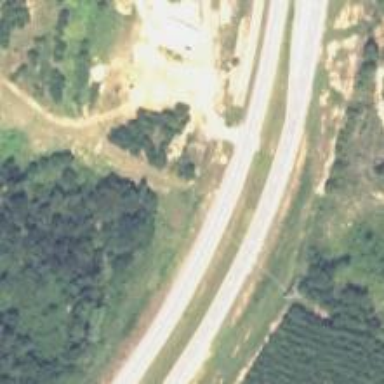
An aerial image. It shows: Trunk highway with expressway features.